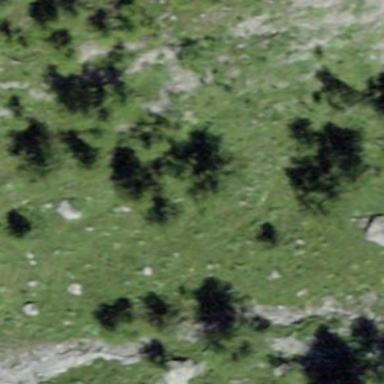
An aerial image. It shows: Forest area.